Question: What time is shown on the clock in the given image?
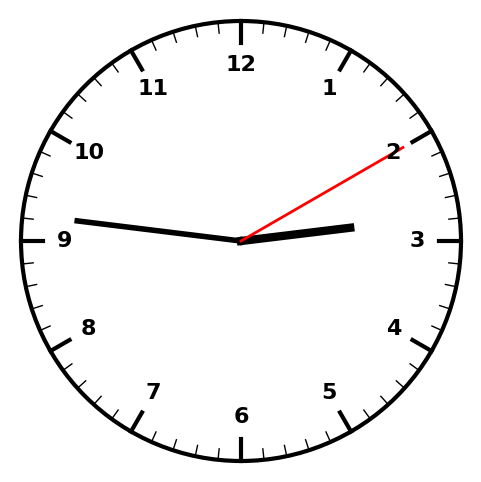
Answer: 02:46:10